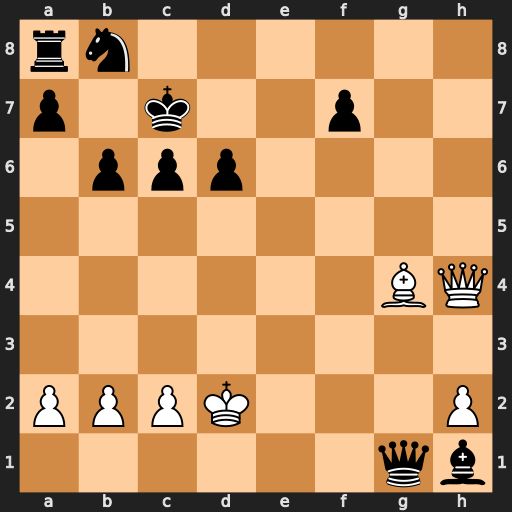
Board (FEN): rn6/p1k2p2/1ppp4/8/6BQ/8/PPPK3P/6qb
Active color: w
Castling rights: -
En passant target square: -
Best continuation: Qe7+ Nd7 Qxd7+ Kb8 Qc8#